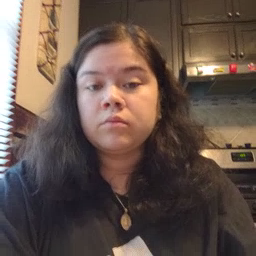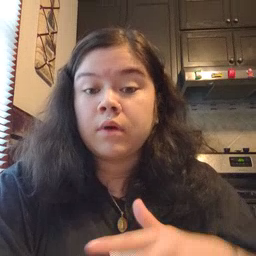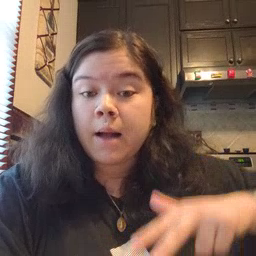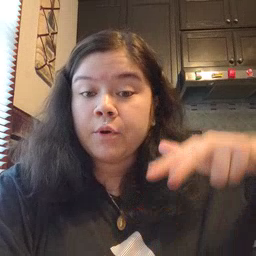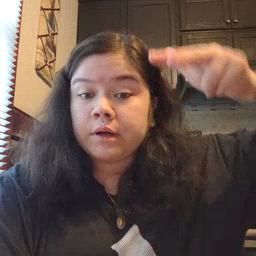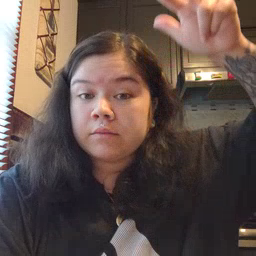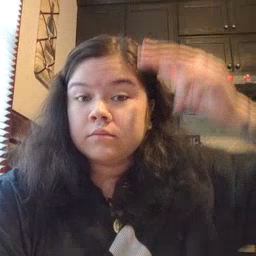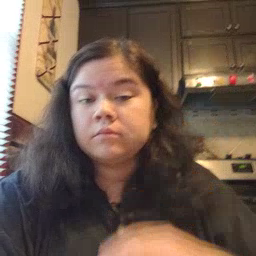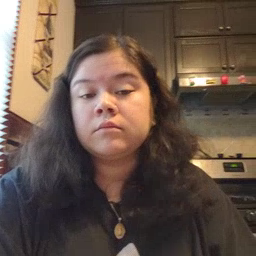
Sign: helicopter